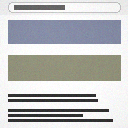
Screen state: on